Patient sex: F
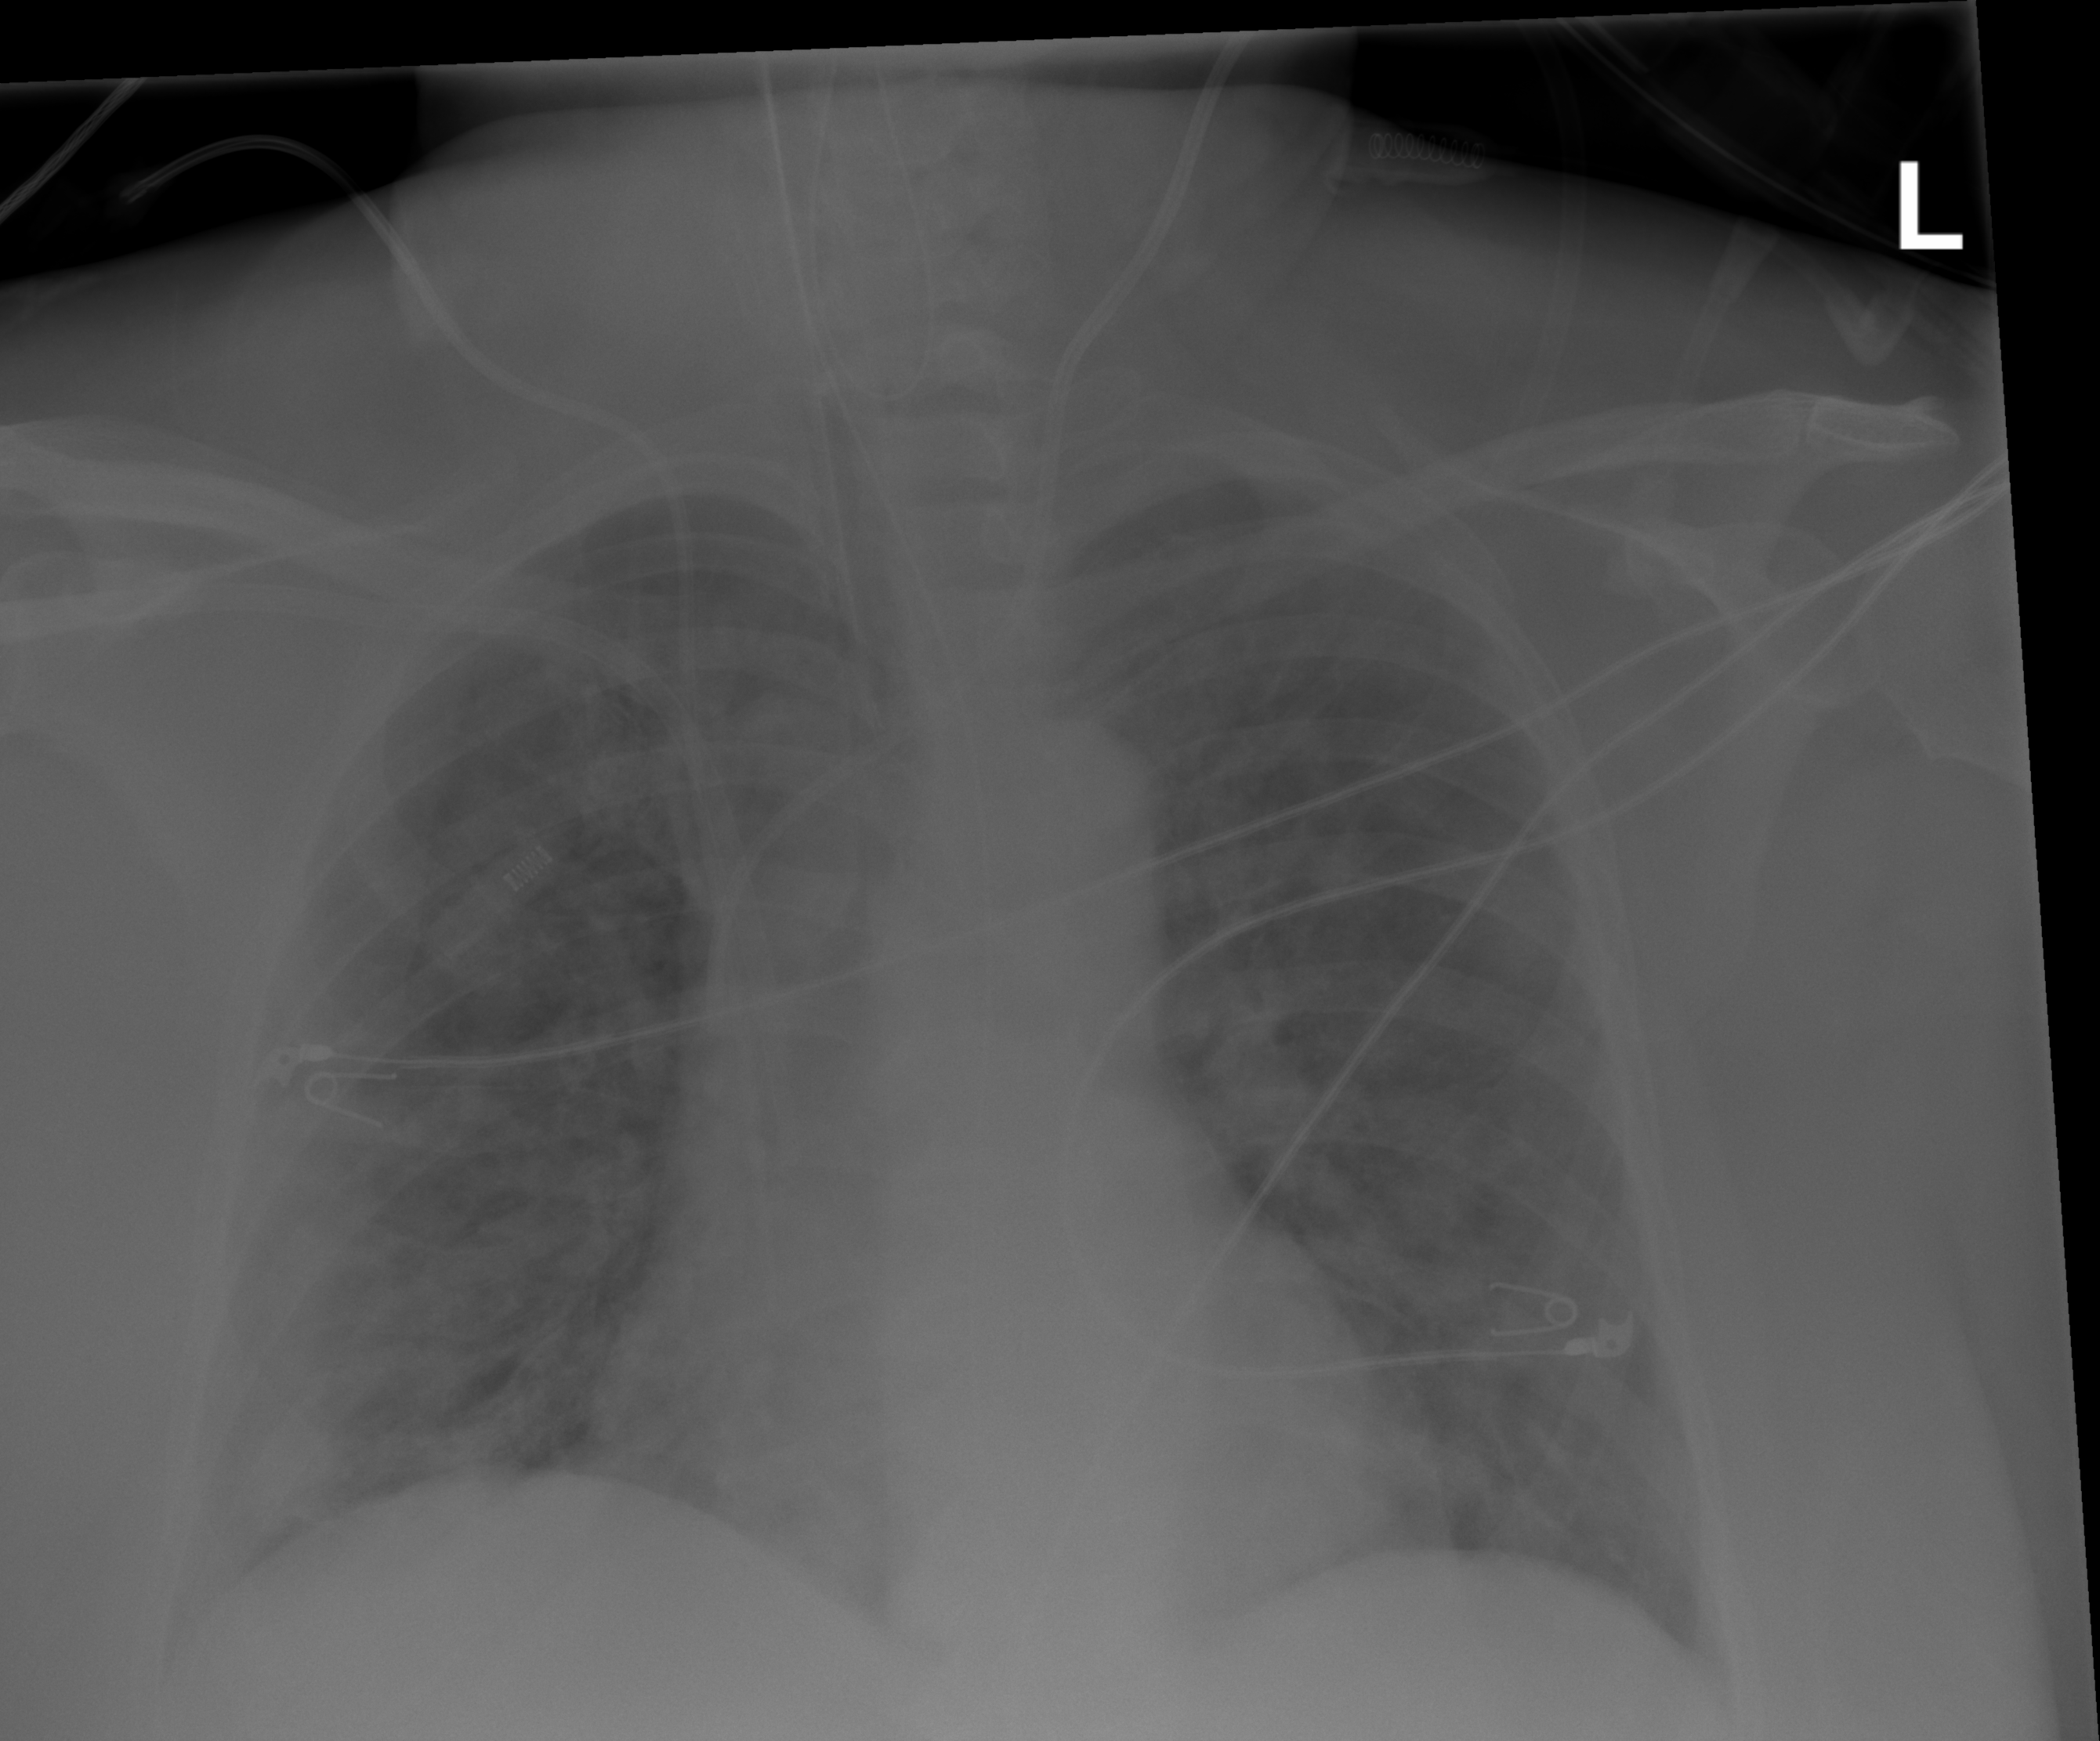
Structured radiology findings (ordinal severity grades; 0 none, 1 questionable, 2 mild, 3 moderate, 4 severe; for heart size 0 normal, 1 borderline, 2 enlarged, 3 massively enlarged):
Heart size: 0
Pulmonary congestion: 0
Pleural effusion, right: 0
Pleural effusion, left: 0
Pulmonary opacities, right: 3
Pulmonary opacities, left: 3
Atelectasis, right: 0
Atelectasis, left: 0